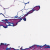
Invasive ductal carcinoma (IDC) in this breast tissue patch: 0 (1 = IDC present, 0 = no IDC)